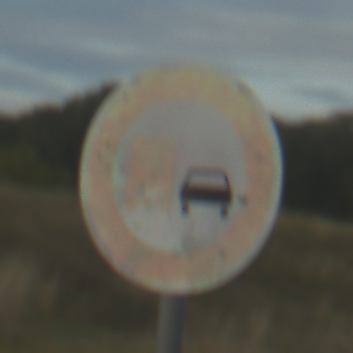
Verkehrszeichen: UeberholverbotKraftfahrzeuge
Umgebung: Outdoor, RoadRail
Tageszeit: SunriseSunset
Wetter: PartlyCloudy
Licht: Natural
Jahreszeit: NotSpecified
Kontrast: MediumContrast